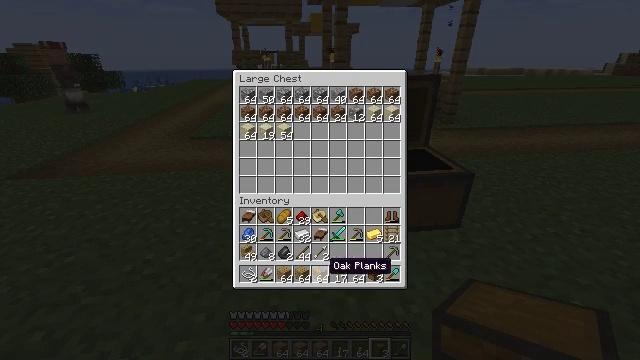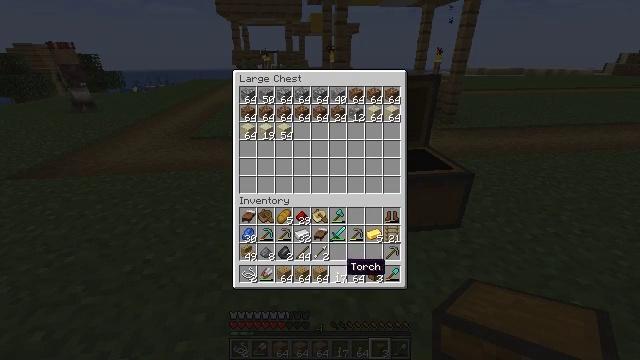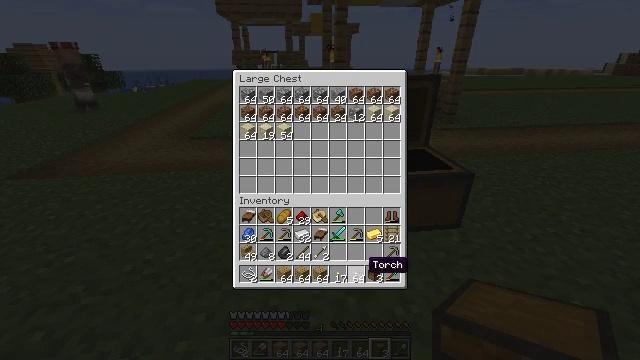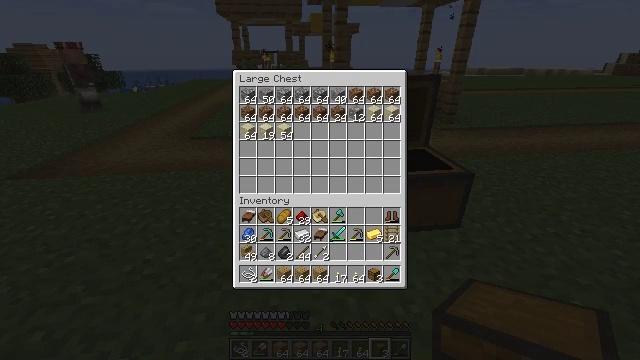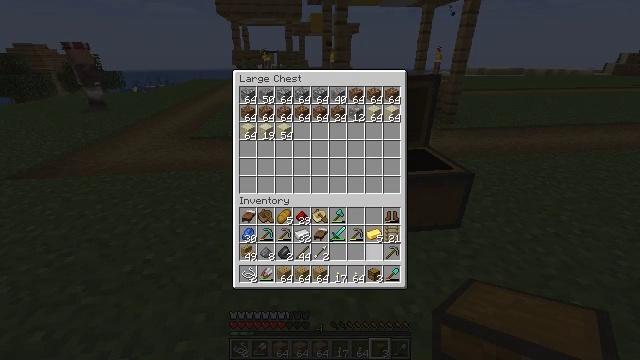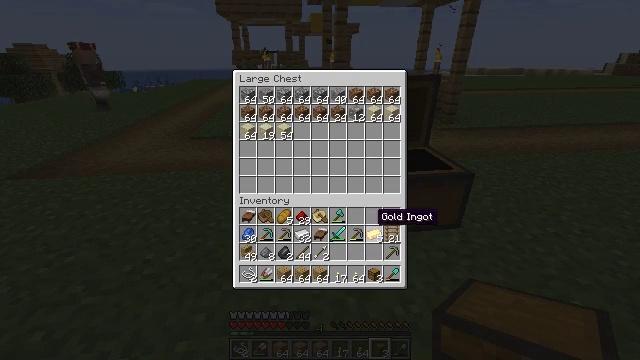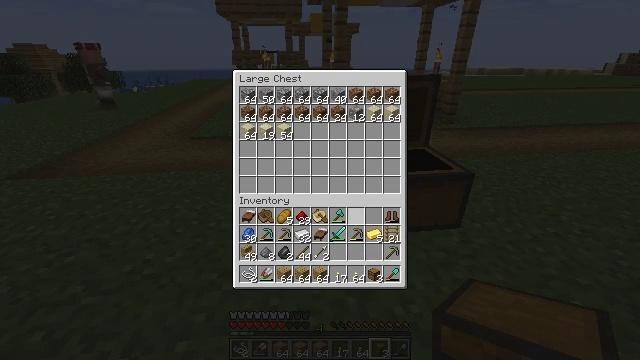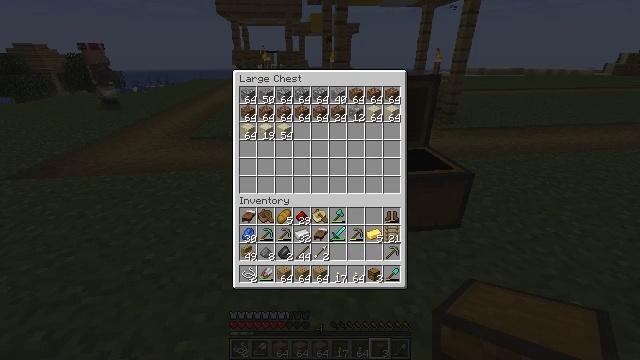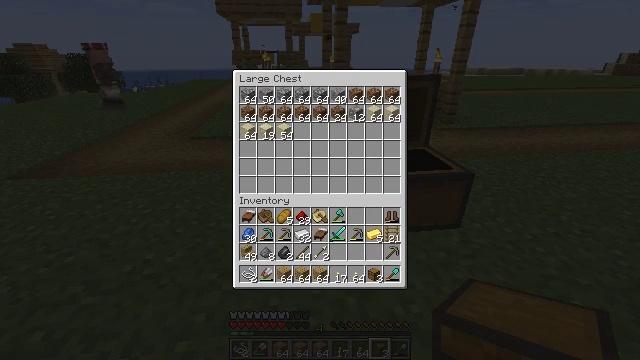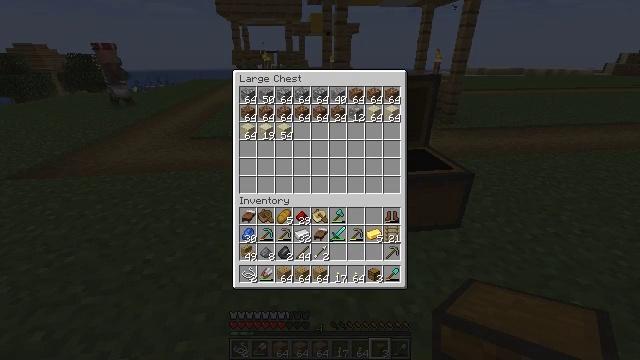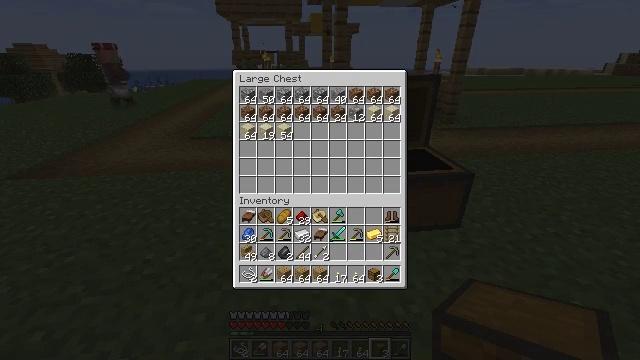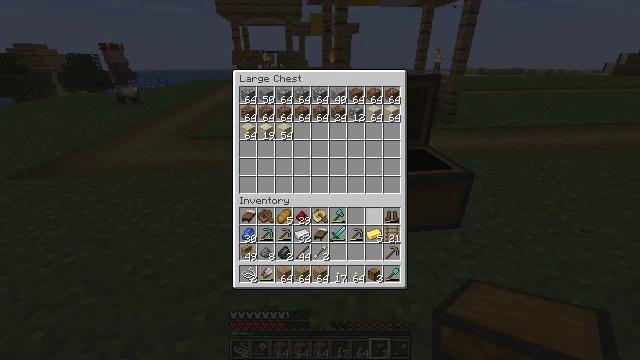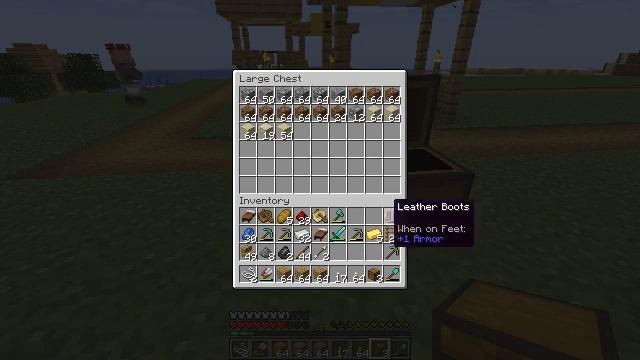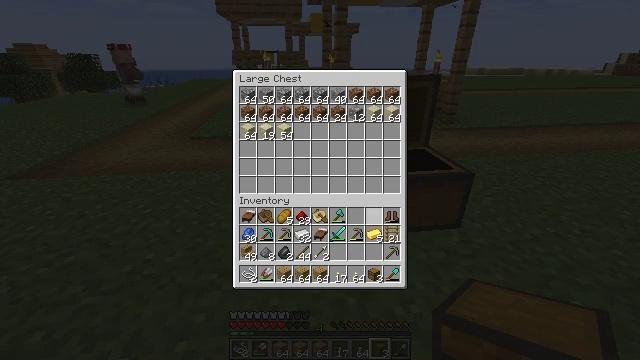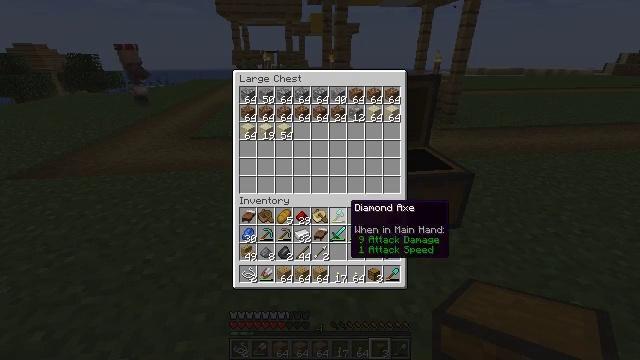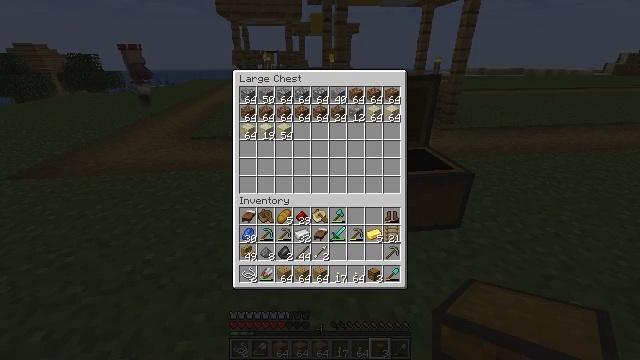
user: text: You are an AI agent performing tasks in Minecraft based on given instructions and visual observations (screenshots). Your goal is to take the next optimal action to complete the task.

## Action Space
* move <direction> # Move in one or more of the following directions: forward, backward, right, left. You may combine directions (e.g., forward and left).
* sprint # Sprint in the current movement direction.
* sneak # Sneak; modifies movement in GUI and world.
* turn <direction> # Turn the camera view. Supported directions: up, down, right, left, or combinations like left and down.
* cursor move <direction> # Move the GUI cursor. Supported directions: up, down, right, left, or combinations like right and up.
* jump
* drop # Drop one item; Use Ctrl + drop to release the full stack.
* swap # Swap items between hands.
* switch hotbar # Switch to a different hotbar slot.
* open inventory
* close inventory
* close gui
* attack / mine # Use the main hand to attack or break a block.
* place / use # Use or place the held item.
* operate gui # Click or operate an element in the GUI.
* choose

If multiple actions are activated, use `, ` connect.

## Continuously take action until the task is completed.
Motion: motion action
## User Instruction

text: Remove a brown bed from the inventory.
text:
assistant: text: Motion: sneak, cursor move right
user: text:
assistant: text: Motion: sneak, cursor move right
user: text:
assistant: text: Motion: sneak, cursor move right and up
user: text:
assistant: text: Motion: sneak, cursor move up
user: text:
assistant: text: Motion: sneak, cursor move up
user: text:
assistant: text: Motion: sneak, cursor move left and up
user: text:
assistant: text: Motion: sneak, cursor move left and up
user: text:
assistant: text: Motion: sneak, cursor move left
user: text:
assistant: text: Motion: sneak
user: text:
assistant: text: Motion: sneak, cursor move right
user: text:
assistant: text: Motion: sneak, cursor move right and down
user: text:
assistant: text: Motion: sneak
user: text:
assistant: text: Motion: sneak, cursor move left
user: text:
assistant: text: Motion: sneak, cursor move left
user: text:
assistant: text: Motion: sneak, cursor move left and up
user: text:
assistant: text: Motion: sneak, cursor move left
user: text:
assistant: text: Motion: sneak
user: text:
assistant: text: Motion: sneak, cursor move right and down
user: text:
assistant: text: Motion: sneak
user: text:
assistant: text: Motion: sneak, cursor move left
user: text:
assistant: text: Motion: sneak, cursor move left
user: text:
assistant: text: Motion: sneak
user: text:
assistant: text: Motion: sneak, cursor move right and down
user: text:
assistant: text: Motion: sneak, cursor move right and down
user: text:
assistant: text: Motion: sneak, cursor move right and down
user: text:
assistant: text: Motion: sneak, cursor move right and down
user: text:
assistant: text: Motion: sneak
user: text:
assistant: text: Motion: sneak
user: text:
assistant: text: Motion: sneak, cursor move left
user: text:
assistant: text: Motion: sneak